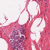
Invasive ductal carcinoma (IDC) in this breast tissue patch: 0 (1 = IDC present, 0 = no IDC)